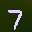
Label: 7